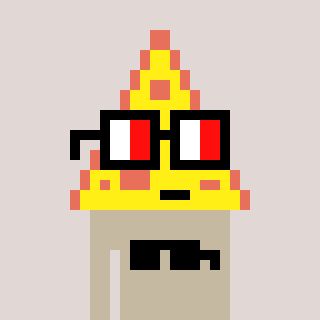
a pixel art character with square glasses with black frames and red eyes, a pizza-shaped head and a bege-colored body on a warm background